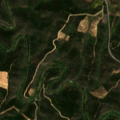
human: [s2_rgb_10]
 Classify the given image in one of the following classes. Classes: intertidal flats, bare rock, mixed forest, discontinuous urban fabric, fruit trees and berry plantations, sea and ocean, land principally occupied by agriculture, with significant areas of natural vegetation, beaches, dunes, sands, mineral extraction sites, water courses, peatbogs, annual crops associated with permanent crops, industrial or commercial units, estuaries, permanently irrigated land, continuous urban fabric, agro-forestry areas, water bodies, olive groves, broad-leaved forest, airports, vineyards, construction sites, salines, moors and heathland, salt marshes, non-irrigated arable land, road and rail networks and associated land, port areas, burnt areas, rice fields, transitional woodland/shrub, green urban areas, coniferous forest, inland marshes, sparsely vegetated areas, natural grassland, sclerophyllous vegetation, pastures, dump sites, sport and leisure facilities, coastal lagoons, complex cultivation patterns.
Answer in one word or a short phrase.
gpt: moors and heathland, transitional woodland/shrub